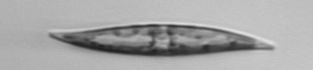
Label: Pleurosigma